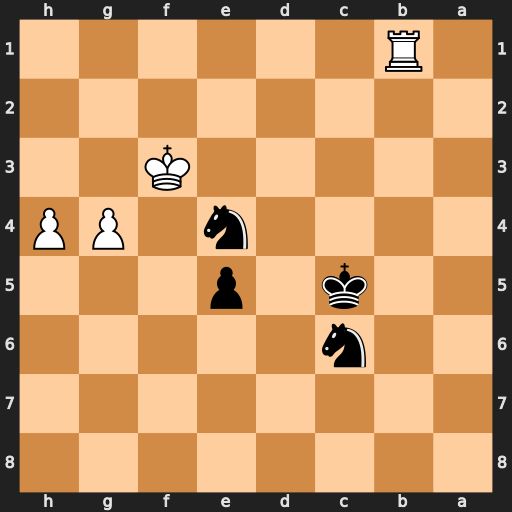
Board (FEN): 8/8/2n5/2k1p3/4n1PP/5K2/8/1R6
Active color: b
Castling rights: -
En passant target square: -
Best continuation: Nd2+ Ke3 Nxb1